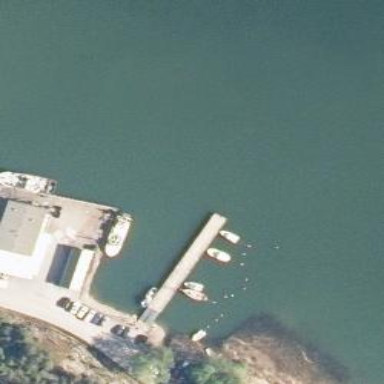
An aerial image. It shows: Pier with mooring facilities.